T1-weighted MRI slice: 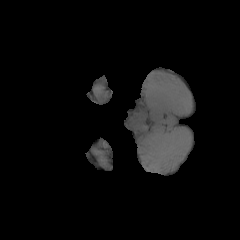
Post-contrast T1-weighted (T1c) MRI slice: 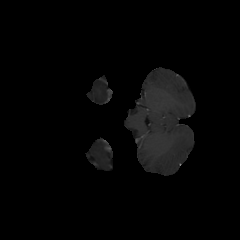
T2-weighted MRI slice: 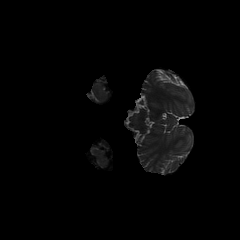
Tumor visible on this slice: no